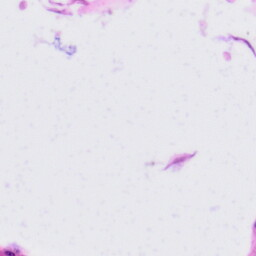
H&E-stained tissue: Tonsil